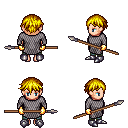
a pixel art fantasy rpg character, female body template, human, light skin, chain mail, teal pants, blonde short bangs hairstyle, gold gloves, metal boots, spear, four views (front, back, left, right), 2x2 character sprite sheet, small pixel art, hard edges, no anti-aliasing